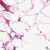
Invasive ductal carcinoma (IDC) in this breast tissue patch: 0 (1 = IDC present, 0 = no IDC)